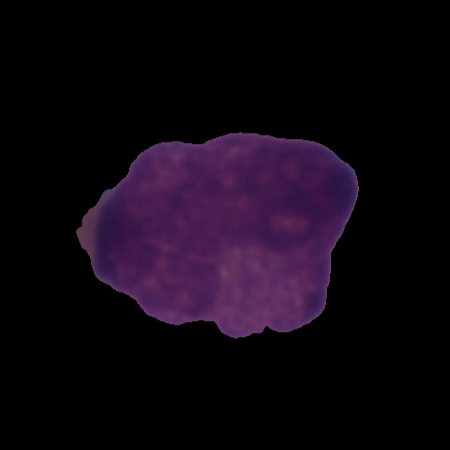
Label: cancer